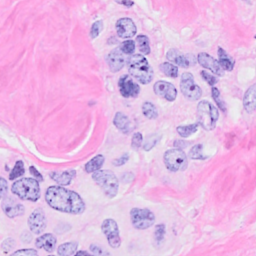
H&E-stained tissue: Breast